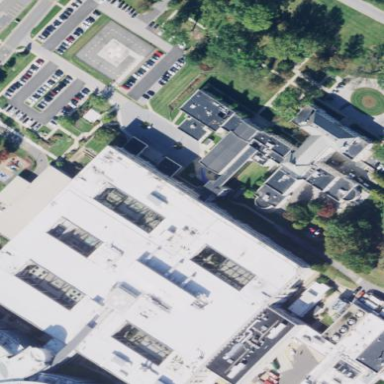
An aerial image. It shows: Hospital building.